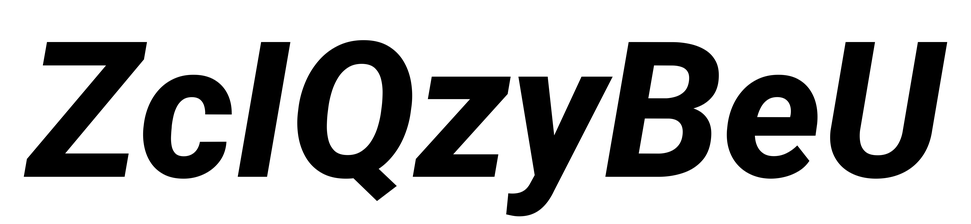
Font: Roboto-Italic_ExtraBold_Italic